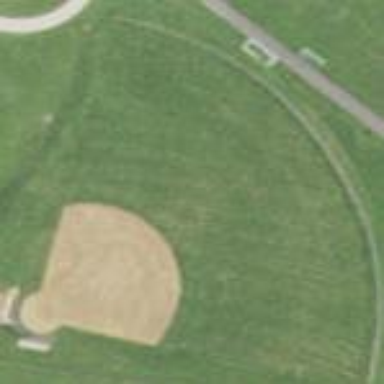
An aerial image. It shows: Baseball pitch for leisure land activities.